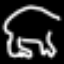
Label: frog